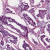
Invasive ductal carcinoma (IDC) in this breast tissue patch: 1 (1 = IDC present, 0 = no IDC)